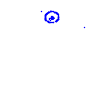
Particle: kaon